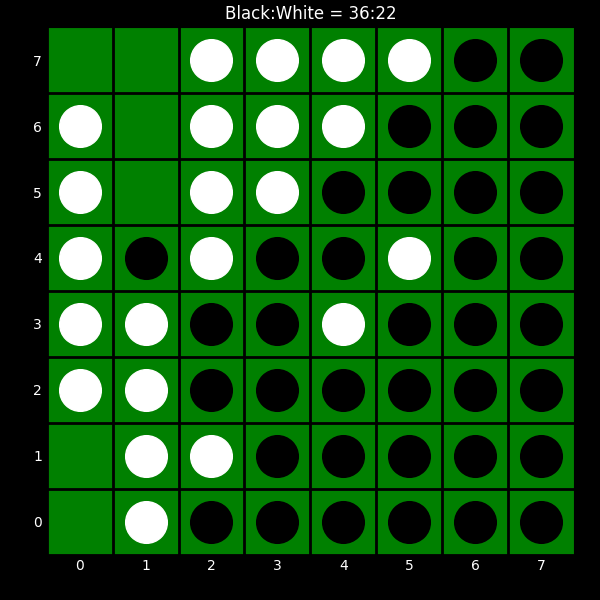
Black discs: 36
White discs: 22